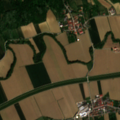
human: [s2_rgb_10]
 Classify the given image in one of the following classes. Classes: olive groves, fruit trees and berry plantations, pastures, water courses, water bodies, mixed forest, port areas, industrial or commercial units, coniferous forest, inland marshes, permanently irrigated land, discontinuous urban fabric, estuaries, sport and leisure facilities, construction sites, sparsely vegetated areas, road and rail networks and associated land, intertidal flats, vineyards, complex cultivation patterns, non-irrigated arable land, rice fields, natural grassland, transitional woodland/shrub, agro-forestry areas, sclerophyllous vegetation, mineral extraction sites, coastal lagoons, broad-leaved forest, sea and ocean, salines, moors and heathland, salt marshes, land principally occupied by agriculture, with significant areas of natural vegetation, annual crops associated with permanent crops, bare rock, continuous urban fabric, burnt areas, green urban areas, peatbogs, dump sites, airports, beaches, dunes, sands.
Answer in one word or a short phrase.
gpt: discontinuous urban fabric, non-irrigated arable land, land principally occupied by agriculture, with significant areas of natural vegetation, broad-leaved forest